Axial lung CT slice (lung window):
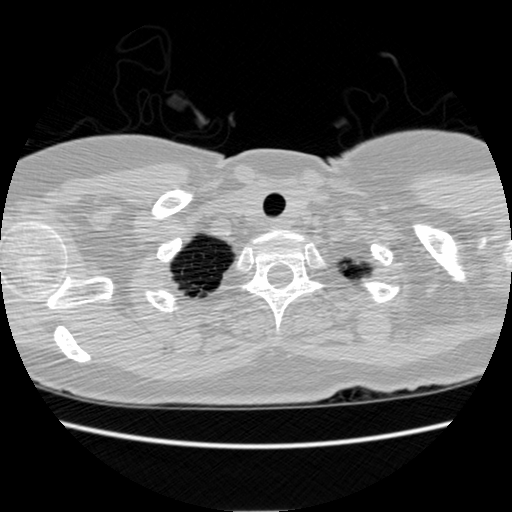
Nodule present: no